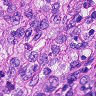
Metastatic tissue present: no